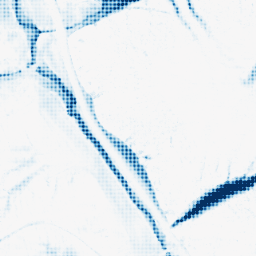
Category: morphological
Decomposition family: morphological_ellipse
Decomposition parameters: operation: closing
width: 30
height: 30
Upsampling method: sinc_blackman
Upsampling parameters: scale: 4
kernel_size: 4
Upsampling scale: 4